Question: In a GWT Datagrid the content of a row is splitted into seperate parts if the row is to small to show the complete value. But this only happens if the value of the row contains a whitespace.
Is it possible to enable this behavior for other characters like an underscore.
Background is that i have to show long names of parts which do not contain any whitespaces, but only underscores.
To illustrate my problem i made the following example. The first three rows contain whitespaces and are distributed each on two rows. But the last column is just shown incomplete.
If possible i would avoid to replace some of the underscores which whitespaces.
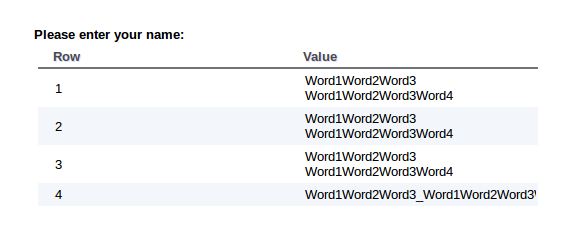
Answer: The simplest solution is to apply the following CSS rule to your cell:
'''
word-break: break-all;
'''
This will force the long words to break, but not necessarily at the underscore character. This, however, may be acceptable for part numbers.
The other solution requires you to process all words before you display them by inserting a '<wbr>' tag after each underscore - you can do it in the 'getValue' method of your cell. This solution will work in HTML5-enabled browsers.